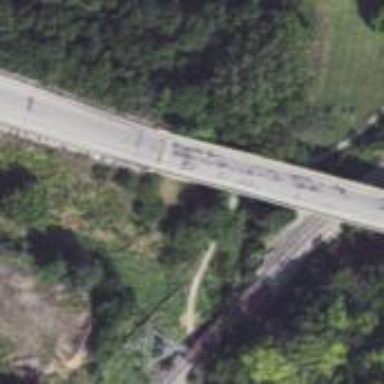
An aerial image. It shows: Bridge over cycleway.